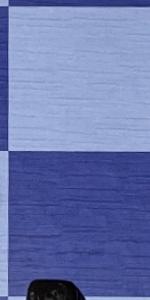
Label: Empty